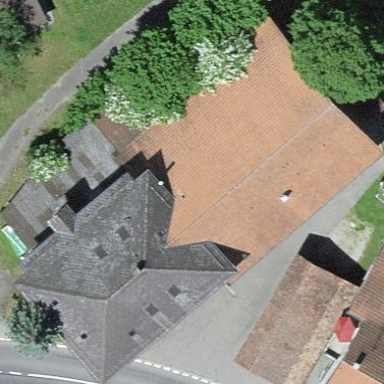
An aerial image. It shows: Farm building.